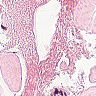
Metastatic tissue present: no